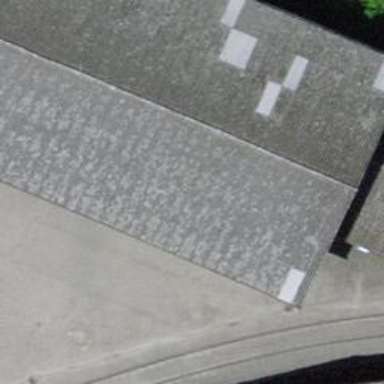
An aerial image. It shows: Industrial building.